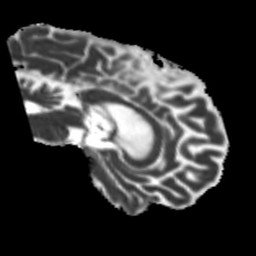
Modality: MD
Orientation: sagittal
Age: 75
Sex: male
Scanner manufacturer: siemens
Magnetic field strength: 3 T
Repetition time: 5.25 s
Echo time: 0.08 s